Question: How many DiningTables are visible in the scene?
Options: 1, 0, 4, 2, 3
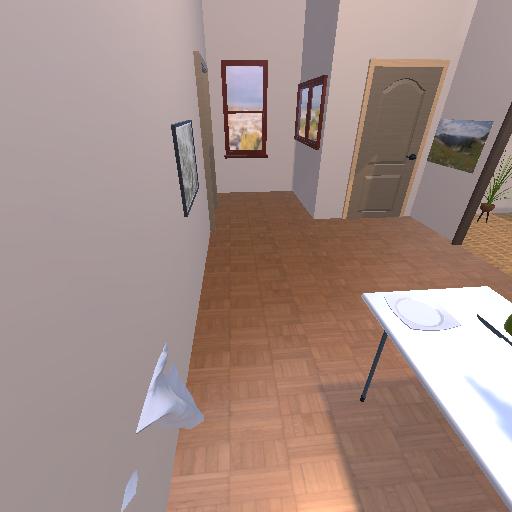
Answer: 1